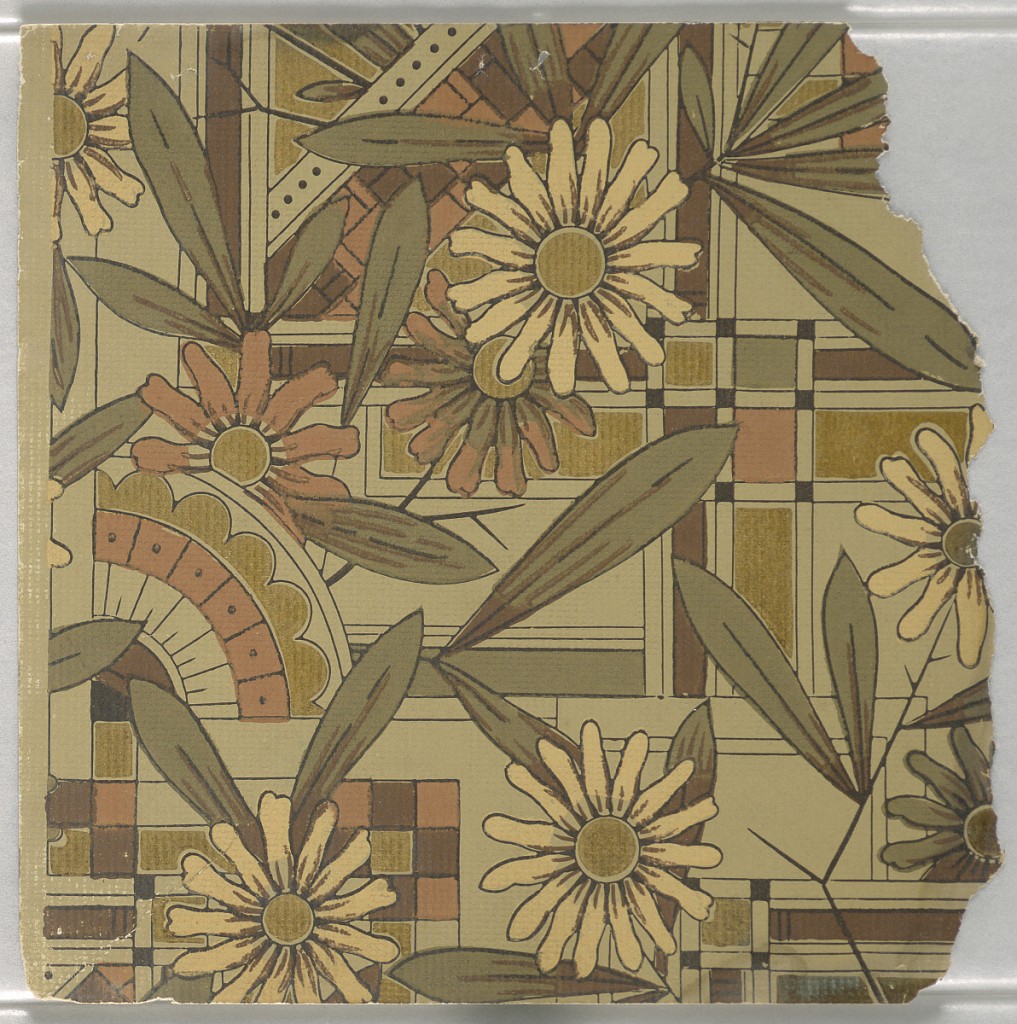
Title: Sidewall sample
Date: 1880–90
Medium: Machine-printed paper
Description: Fragmentary wallpapers from sample book, including aesthetic-style and Anglo-Japanesque designs.

72 pages of samples.